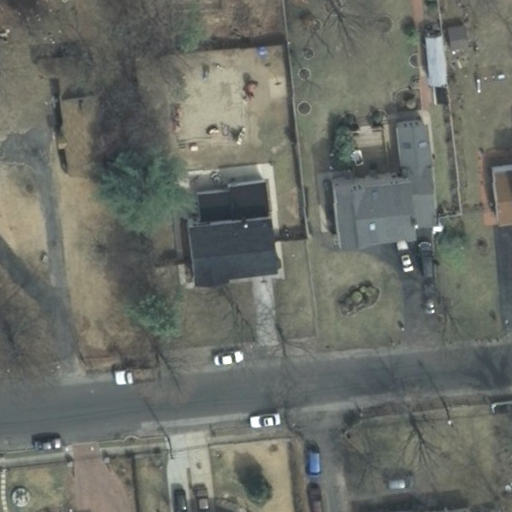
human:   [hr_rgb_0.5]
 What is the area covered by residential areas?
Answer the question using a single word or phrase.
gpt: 10611m2

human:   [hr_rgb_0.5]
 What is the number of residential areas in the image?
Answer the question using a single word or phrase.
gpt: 1

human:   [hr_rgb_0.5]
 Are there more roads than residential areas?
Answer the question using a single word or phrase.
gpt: no

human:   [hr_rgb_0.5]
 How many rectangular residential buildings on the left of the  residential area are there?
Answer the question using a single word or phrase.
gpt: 0

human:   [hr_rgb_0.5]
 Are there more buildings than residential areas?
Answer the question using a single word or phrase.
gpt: yes

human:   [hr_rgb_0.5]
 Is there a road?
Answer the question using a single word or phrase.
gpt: yes

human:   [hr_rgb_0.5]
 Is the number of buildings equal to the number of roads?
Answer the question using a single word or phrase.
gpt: no

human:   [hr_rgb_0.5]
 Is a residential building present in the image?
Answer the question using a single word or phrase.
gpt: yes

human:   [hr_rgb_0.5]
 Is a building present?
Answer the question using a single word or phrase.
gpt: yes

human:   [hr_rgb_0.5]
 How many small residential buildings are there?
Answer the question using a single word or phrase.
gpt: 0

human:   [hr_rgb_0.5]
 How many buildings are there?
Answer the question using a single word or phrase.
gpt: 6

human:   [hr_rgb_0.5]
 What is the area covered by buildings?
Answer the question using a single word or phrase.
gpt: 1343m2

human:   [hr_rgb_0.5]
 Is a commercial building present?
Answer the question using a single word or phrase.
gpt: no

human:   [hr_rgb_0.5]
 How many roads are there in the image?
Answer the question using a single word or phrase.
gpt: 1

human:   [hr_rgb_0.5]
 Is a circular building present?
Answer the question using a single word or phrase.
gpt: no

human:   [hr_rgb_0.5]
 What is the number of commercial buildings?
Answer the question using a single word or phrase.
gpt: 0

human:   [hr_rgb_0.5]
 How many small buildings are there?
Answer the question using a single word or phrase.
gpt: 1

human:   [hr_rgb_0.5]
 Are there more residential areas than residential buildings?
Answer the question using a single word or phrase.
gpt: no

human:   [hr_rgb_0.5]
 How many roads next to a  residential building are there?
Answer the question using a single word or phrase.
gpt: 1

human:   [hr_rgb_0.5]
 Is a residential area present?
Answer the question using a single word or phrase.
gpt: yes

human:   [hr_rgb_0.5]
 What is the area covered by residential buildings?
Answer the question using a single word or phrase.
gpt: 1310m2

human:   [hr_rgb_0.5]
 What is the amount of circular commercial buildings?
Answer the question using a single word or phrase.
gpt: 0

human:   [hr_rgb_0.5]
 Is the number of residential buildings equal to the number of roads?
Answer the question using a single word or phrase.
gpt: no

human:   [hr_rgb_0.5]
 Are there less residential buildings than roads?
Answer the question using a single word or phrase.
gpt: no

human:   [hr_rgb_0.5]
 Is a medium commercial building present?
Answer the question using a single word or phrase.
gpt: no

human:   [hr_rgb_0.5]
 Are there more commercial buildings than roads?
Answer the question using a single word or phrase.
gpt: no

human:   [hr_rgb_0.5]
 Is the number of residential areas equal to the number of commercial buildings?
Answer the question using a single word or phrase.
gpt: no

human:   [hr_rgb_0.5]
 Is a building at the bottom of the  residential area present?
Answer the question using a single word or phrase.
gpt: no

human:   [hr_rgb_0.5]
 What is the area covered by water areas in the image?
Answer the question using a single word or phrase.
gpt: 0m2

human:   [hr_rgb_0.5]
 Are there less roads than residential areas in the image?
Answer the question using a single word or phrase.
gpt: no

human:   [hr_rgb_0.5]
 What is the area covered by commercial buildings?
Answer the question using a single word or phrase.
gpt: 0m2

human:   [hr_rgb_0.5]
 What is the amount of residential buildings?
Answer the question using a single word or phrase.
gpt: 5

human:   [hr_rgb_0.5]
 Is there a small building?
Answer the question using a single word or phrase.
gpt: yes

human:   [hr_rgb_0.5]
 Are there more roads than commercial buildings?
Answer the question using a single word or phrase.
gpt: yes

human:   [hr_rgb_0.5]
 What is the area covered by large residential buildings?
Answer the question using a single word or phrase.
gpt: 0m2

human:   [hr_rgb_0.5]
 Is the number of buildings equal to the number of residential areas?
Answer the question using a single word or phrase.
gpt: no

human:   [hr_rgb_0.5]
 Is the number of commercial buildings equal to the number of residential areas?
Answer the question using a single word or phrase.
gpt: no

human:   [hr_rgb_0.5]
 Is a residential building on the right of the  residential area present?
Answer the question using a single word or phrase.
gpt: yes

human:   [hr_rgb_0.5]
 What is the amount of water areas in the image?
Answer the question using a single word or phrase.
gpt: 0

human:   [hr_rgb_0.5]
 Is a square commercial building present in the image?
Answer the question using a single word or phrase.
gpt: no

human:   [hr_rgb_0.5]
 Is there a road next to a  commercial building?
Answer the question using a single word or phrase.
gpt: no

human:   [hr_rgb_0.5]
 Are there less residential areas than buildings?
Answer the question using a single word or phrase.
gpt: yes

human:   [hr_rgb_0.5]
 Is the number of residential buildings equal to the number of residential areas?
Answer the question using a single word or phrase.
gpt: no

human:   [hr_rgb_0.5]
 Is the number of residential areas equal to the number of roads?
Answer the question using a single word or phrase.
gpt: yes

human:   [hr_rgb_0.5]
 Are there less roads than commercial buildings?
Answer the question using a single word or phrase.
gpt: no

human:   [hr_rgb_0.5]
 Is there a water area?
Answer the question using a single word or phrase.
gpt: no

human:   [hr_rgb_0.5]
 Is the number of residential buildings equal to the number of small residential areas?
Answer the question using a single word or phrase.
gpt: no

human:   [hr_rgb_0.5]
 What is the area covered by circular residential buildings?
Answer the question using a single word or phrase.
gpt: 0m2

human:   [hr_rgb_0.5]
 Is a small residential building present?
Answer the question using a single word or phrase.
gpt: no

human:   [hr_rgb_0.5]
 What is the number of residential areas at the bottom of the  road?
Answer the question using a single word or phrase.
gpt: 1

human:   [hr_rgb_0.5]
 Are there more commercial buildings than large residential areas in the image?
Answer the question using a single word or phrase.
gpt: no

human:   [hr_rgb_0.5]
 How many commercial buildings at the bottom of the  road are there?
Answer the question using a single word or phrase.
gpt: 0

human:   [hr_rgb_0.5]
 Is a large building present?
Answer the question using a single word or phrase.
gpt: no

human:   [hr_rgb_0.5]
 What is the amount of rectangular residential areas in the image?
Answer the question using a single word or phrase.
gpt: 1

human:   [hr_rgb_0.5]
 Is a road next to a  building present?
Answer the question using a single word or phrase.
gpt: yes

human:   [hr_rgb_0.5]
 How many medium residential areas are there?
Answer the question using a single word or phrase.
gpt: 0

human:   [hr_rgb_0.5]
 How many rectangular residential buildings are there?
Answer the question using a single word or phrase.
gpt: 0

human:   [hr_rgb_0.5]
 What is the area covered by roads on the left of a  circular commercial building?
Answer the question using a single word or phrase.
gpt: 0m2

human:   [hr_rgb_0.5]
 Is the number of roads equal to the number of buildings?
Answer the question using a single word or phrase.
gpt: no

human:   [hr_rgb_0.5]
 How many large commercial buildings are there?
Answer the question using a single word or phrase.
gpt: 0

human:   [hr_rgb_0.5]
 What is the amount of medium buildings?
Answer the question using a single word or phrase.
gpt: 5

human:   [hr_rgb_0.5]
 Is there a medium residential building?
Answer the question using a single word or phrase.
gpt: yes

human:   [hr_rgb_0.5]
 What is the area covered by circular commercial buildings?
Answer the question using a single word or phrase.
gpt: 0m2

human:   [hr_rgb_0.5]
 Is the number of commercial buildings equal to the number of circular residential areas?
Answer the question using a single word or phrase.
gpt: yes